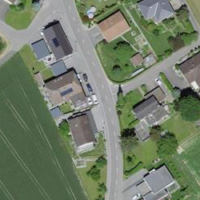
EUNIS habitat code: 55
Species observed at this site:
Corylus avellana